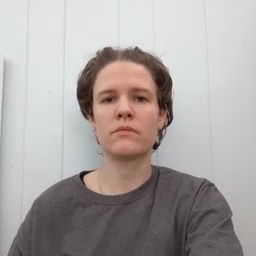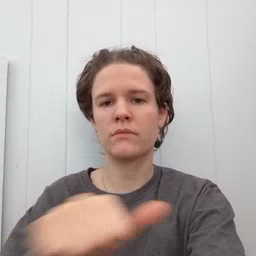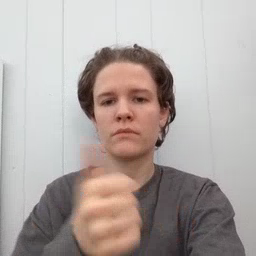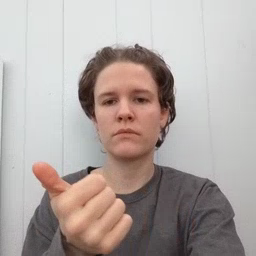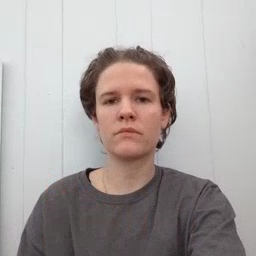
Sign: another